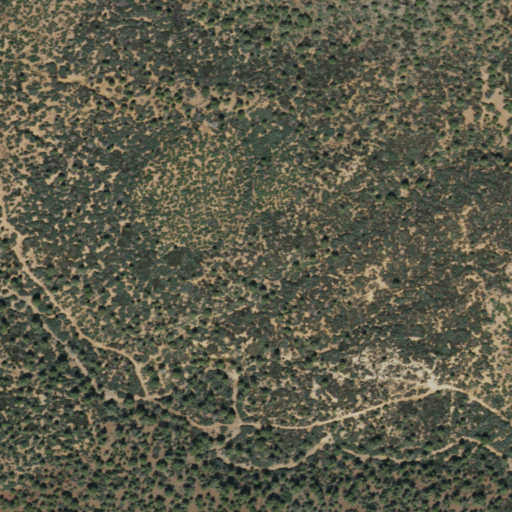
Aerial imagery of depression(s) in Arizona named Brushy Basin containing shrub, evergreen forest, and grassland